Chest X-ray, PA view. Patient: 19 years old, sex M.
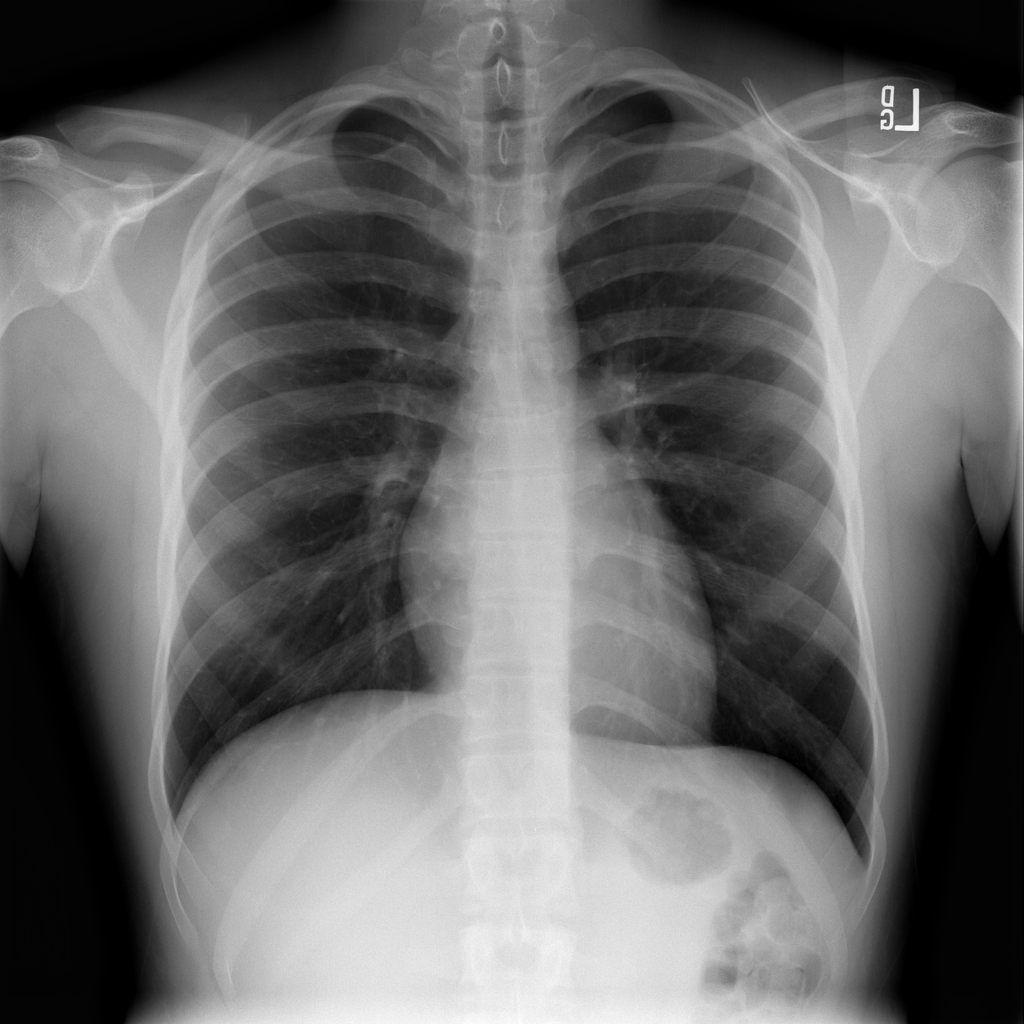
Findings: No Finding